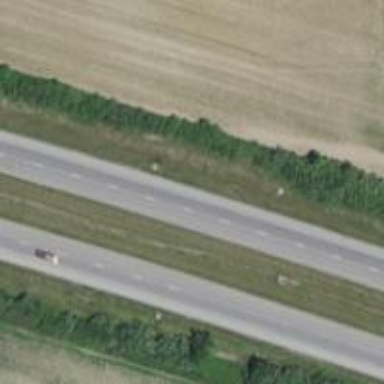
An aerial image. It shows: Motorway.